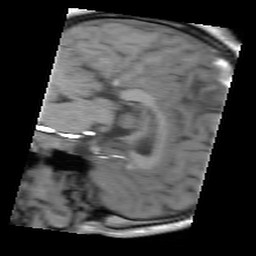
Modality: FLASH
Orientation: sagittal
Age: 33
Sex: male
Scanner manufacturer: siemens
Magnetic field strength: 3 T
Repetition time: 0.245 s
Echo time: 0.0026 s